Brain MRI, t1w sequence, axial 2D slice.
Patient: age 18, sex M, weight 78 kg, height 1.78 m
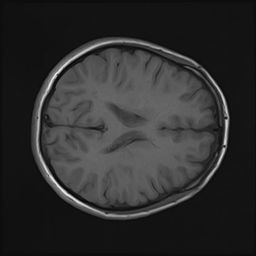